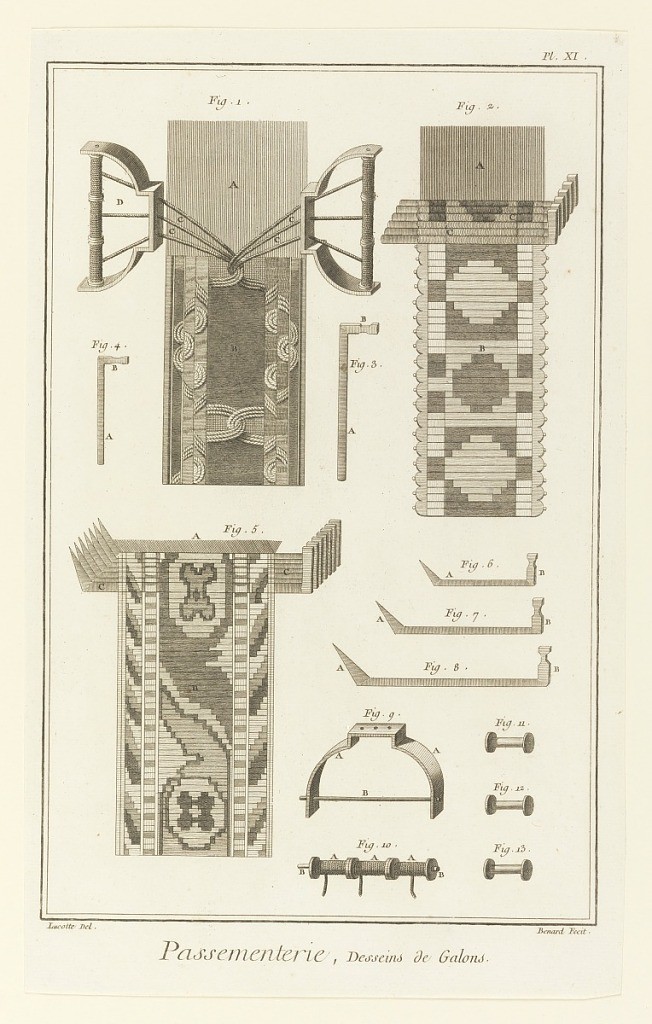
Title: Passementerie, Dessins de Galons
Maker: Denis Diderot, French, 1713–1784
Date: ca. 1763
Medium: Engraving on paper
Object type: Print
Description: A depiction of braid designs and loom tools.